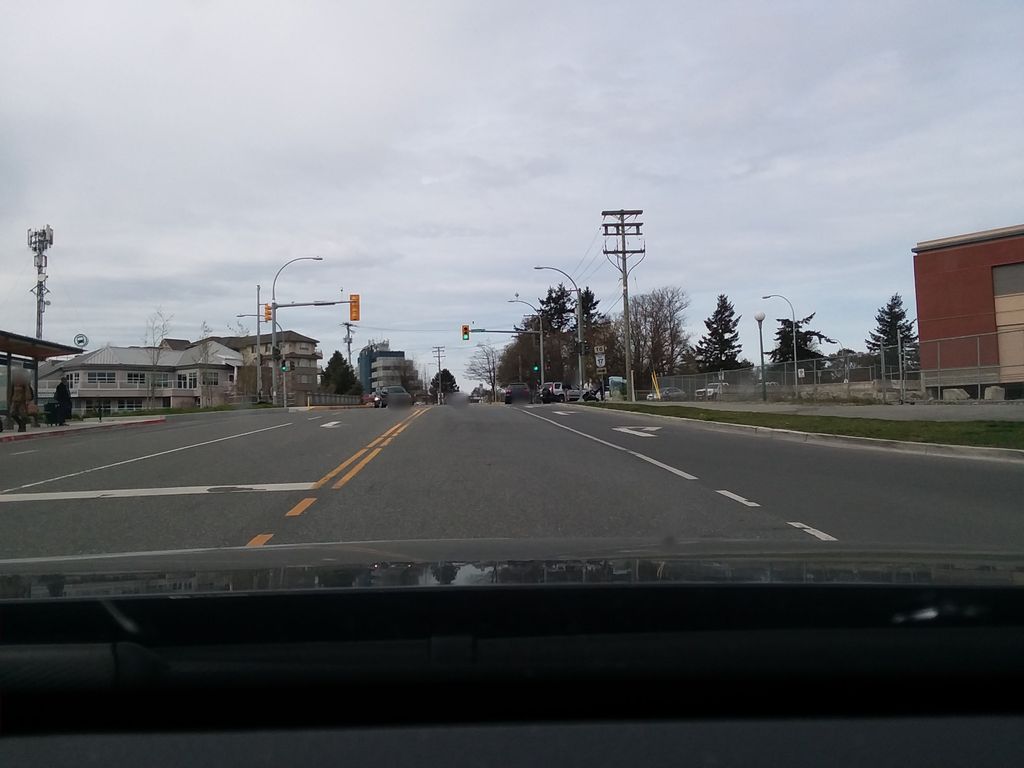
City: victoria